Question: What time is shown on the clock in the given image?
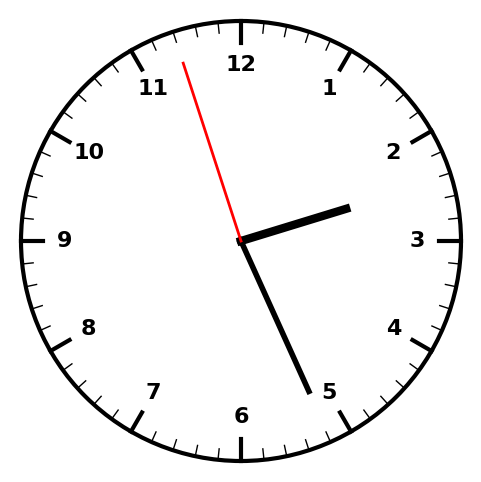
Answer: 02:25:57